Question: I'm attempting to load the libjnigraphics.so prebuilt library to my project, however when I deploy the application, I am receiving this error:
'''
06-17 22:35:28.741: INFO/dalvikvm(298): Unable to dlopen(/data/data/com.foo/lib/libndkfoo.so): Cannot load library: link_image[1721]: 29 could not load needed library 'libjnigraphics.so' for 'libndkfoo.so' (load_library[1051]: Library 'libjnigraphics.so' not found)
'''

It compiles perfectly, fine.
Here's my Android.mk as well:
'''
LOCAL_PATH := $(call my-dir)
# Add prebuilt libjnigraphics
include $(CLEAR_VARS)
LOCAL_MODULE := libjnigraphics
LOCAL_SRC_FILES := libjnigraphics.so
LOCAL_EXPORT_C_INCLUDES := $(LOCAL_PATH)/include
include $(PREBUILT_SHARED_LIBRARY)
include $(CLEAR_VARS)
# Here we give our module name and source file(s)
LOCAL_MODULE := ndkfoo
LOCAL_SRC_FILES := ndkfoo.c
LOCAL_SHARED_LIBRARY := libjnigraphics
#LOCAL_LDLIBS += -libjnigraphics
LOCAL_LDLIBS += -llog
include $(BUILD_SHARED_LIBRARY)
'''
Is there a special place I need to put the libjnigraphics.so? Right now I have it in the jni folder, however I've tried it in multiple other places and it still fails. Any help?
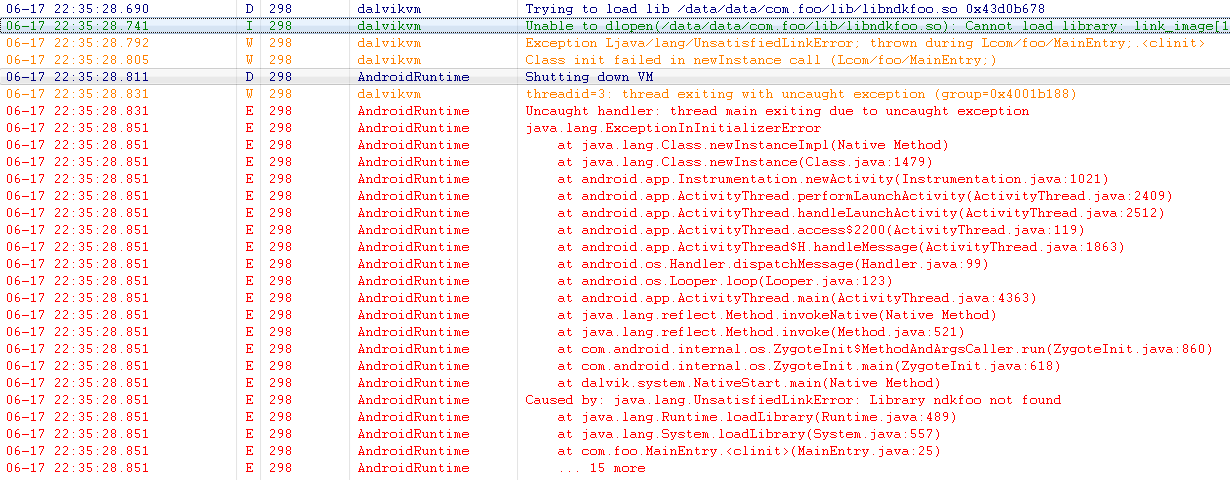
Answer: The device has to be <URL> to be able to use libjnigraphics.so. It doesn't matter what is in your SDK or project directories, this library is part of the device's system libraries.
You can compile your code using the NDK with android-8, but then it will give link-time errors when you side-load the apk and your device happens to be running 2.1 or earlier.
There's this <URL> explaining the issues.